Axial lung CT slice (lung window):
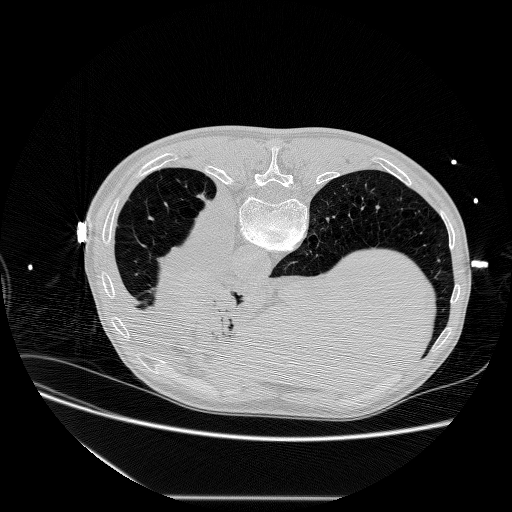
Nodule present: no